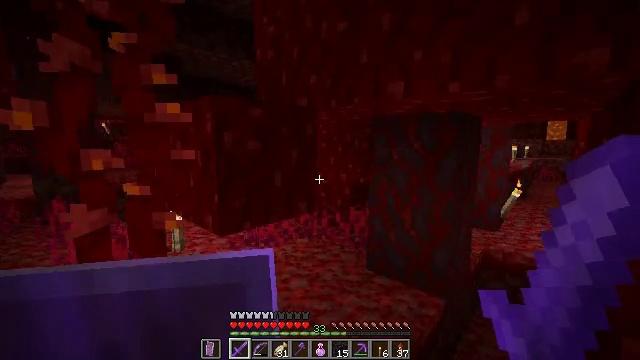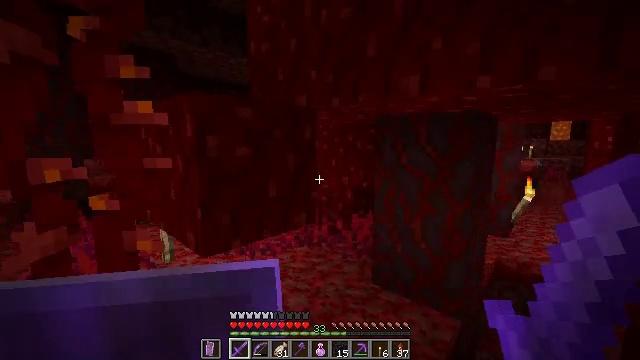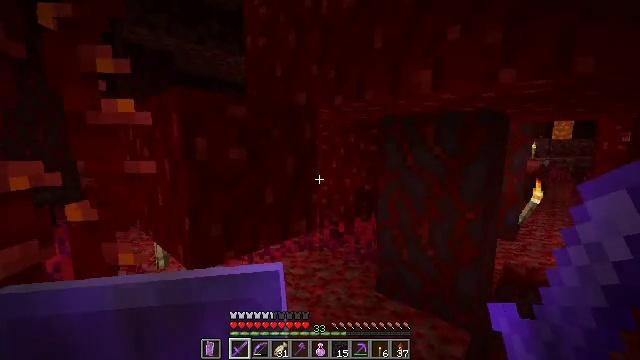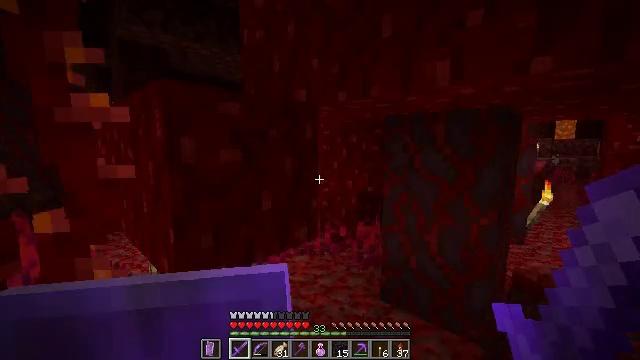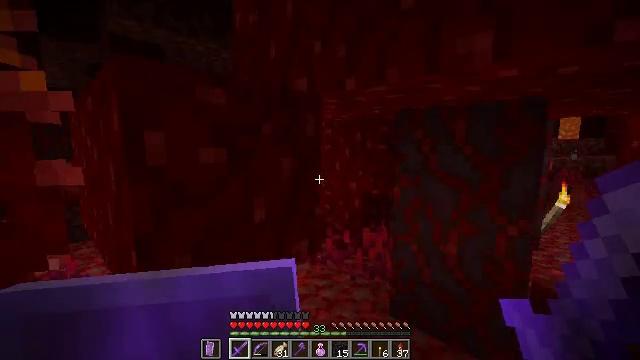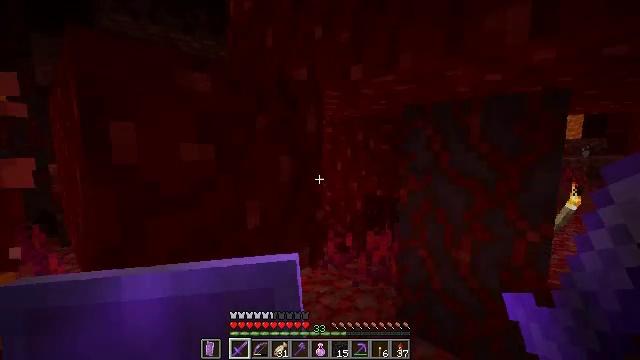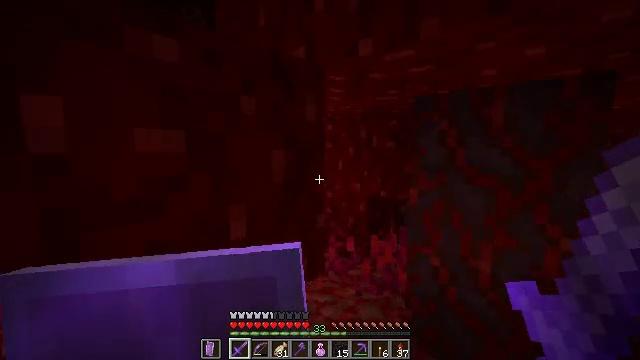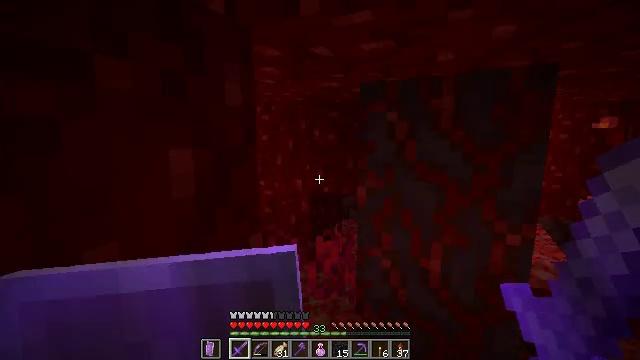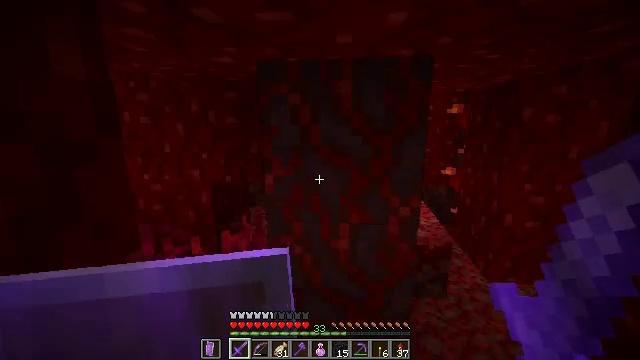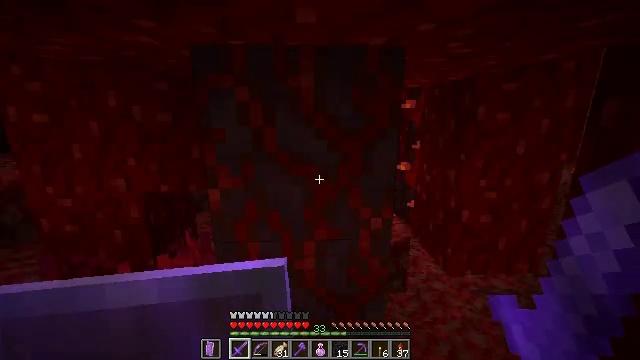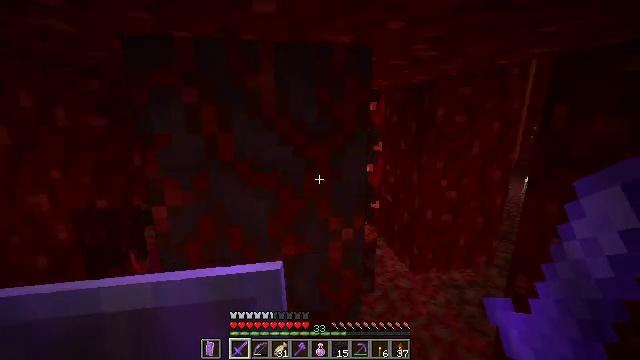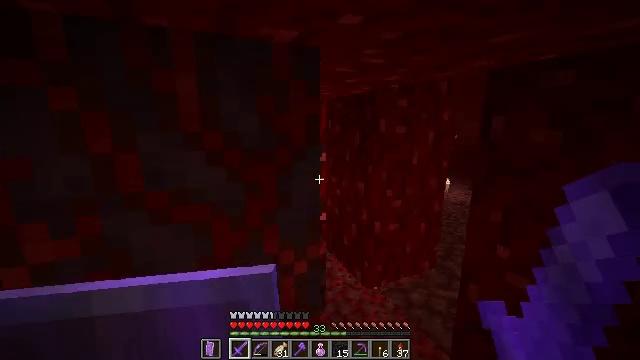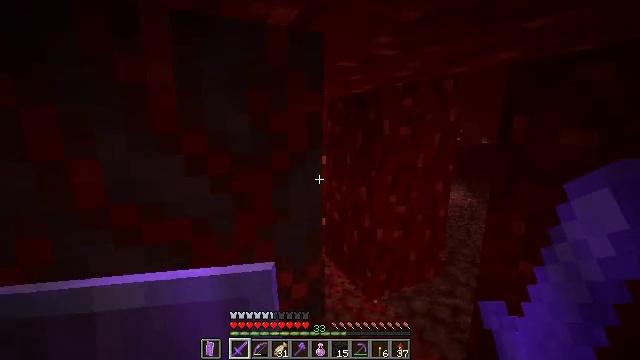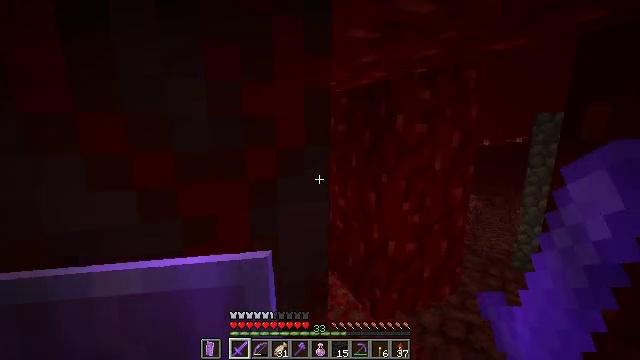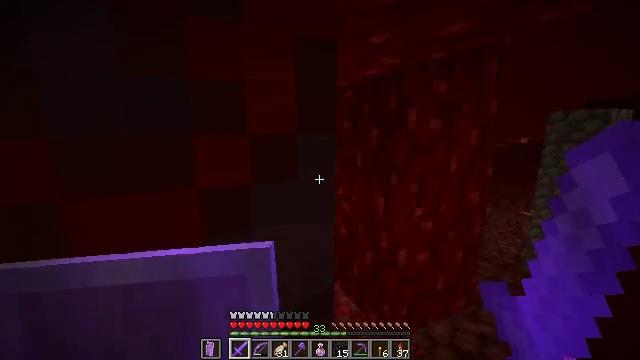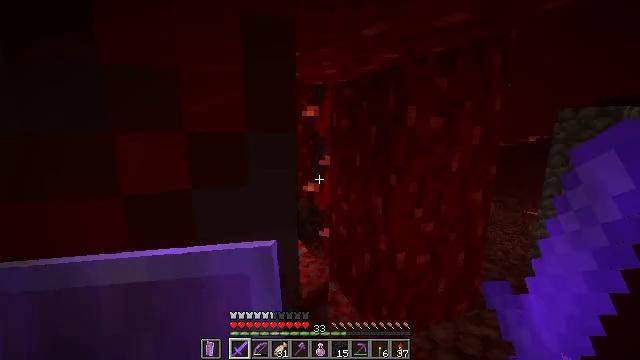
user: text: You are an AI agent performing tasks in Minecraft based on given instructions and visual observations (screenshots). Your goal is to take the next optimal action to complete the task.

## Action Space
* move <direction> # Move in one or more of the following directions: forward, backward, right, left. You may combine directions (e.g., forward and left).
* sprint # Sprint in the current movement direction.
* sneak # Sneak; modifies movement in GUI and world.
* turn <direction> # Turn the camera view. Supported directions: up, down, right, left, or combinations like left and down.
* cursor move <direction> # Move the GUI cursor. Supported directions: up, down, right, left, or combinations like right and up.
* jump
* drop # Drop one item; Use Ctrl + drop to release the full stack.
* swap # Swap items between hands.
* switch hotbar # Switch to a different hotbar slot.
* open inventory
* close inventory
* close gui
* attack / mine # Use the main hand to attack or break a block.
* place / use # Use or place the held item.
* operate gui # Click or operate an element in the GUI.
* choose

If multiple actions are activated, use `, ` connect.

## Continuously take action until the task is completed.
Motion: motion action
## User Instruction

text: Mine the warped fungus from the ground.
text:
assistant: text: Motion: move forward
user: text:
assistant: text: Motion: move forward
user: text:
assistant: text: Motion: move forward
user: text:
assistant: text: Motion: move forward
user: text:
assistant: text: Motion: move forward
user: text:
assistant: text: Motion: move forward
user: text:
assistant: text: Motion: move forward, turn right and down
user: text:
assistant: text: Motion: move forward, turn right and down
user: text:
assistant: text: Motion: move forward, turn right and down
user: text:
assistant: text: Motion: move forward, turn right
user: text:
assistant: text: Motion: move forward, turn right and up
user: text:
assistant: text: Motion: move forward
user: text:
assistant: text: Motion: move forward
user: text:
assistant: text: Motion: move forward
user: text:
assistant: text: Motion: move forward, turn left
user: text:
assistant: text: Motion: move forward, turn left
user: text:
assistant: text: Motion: move forward, turn left
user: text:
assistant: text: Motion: move forward, turn left and down
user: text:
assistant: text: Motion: move forward, turn down
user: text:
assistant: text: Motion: move forward and move right
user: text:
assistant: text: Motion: move forward and move right
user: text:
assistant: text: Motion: move forward and move right
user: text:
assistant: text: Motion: move forward and move right, turn left
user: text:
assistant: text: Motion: move forward, turn left and up
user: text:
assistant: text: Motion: move forward, turn left
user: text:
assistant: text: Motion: move forward, turn left and down
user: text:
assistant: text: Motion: move forward, turn left and down
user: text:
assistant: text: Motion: turn left and down
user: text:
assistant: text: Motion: turn left and down
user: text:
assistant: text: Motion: turn left and down